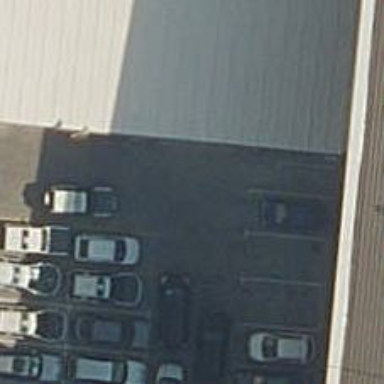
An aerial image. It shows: Road serving as parking aisle.